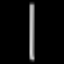
Label: line